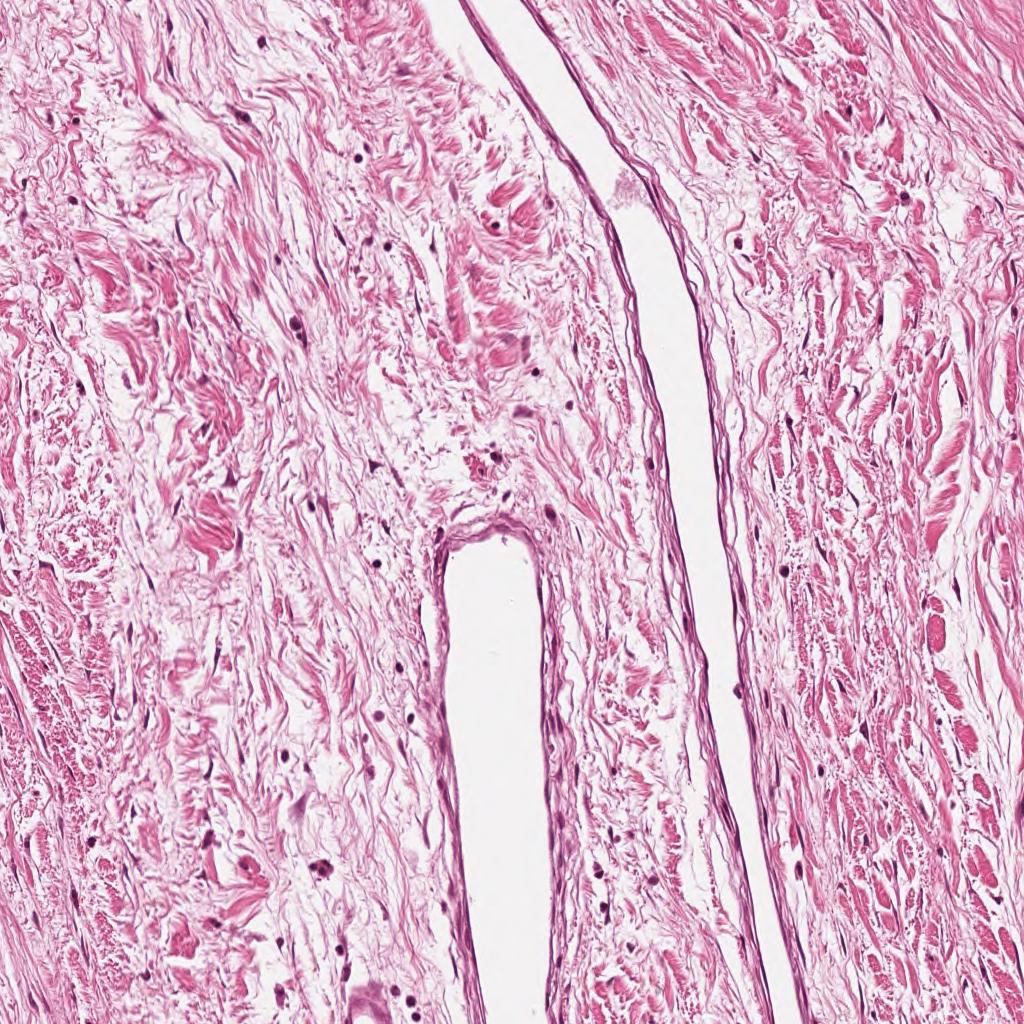
Label: Non-Tumor